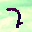
Label: 2